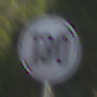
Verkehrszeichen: EndeGeschwindigkeit130
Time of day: MorningAfternoon
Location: Outdoor (Nature)
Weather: Clear
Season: NotSpecified
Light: Natural